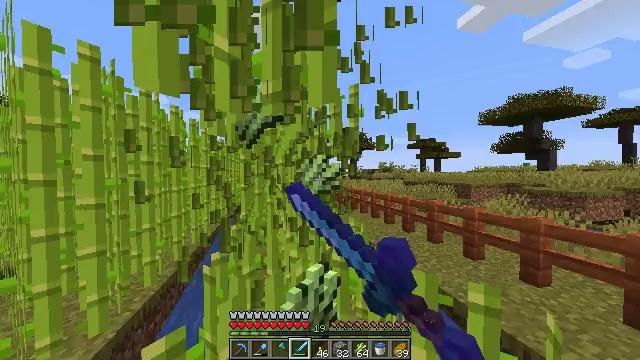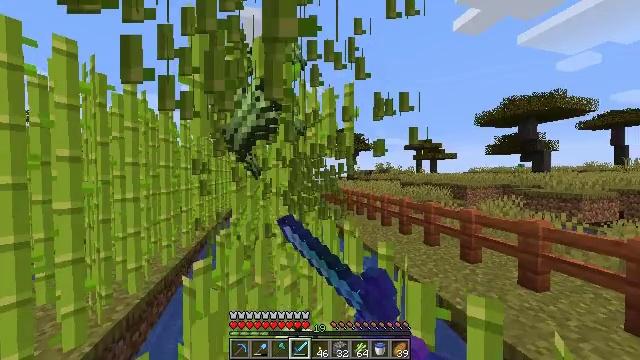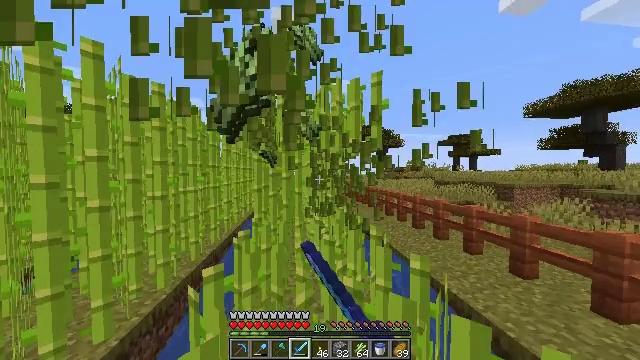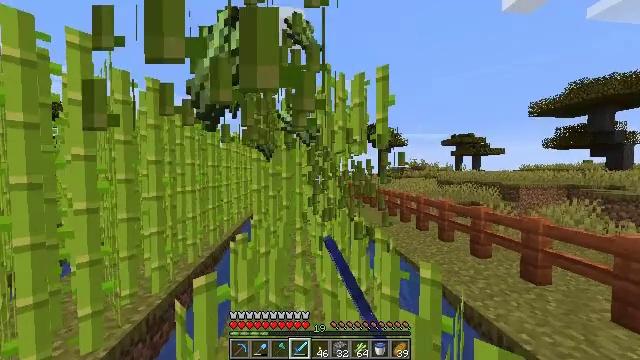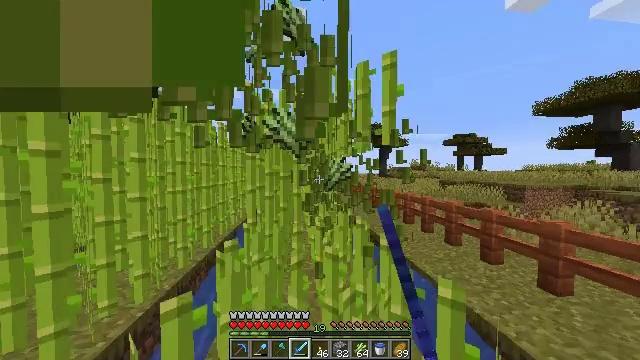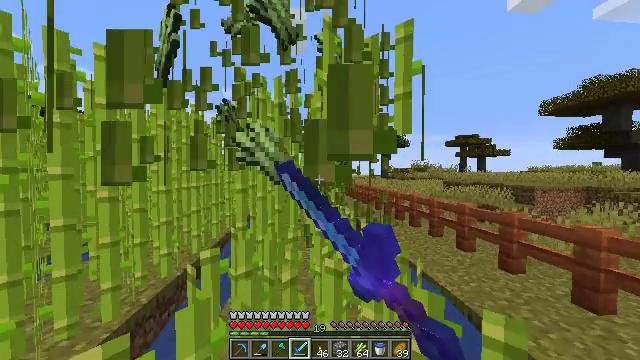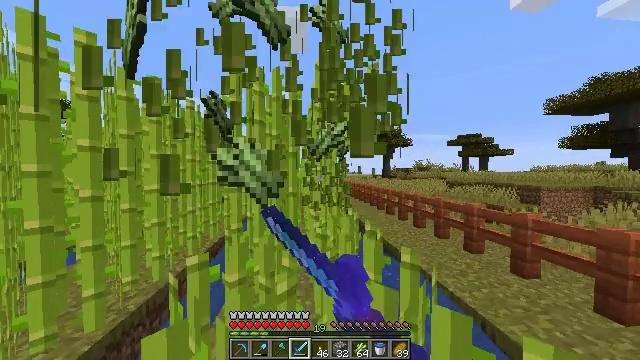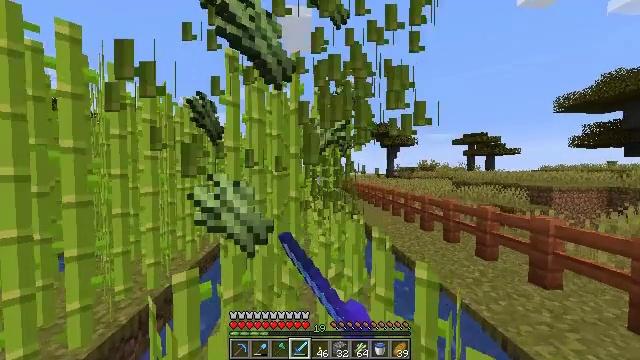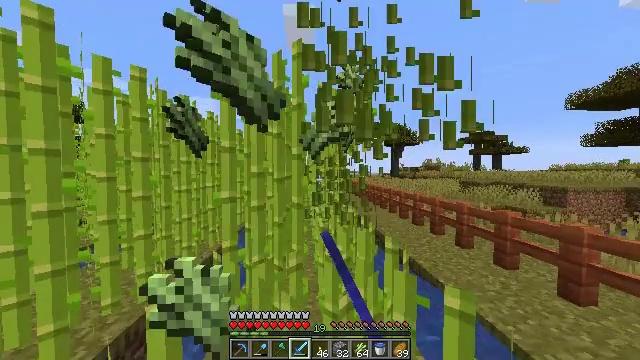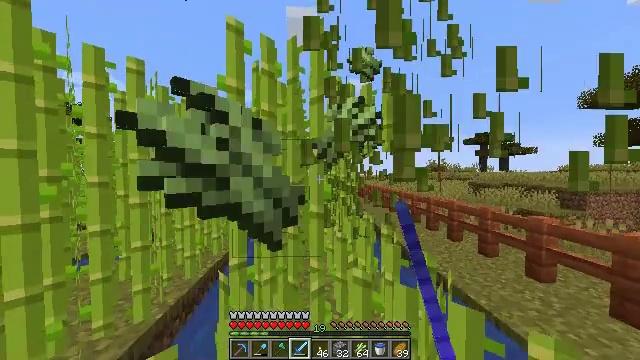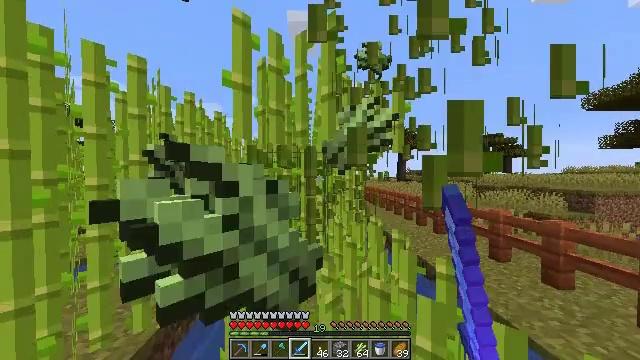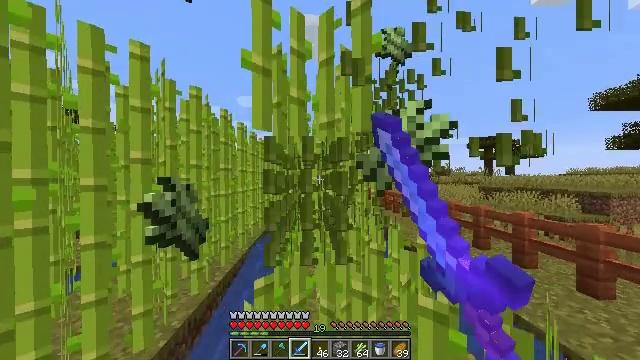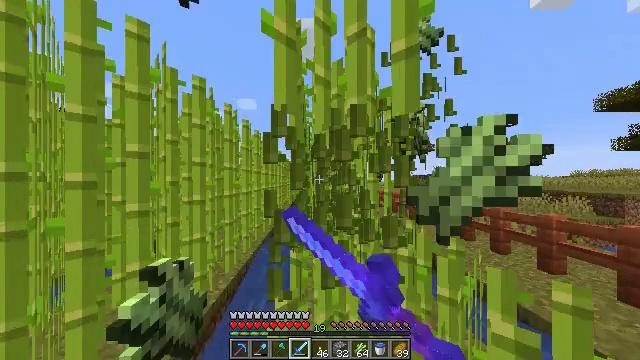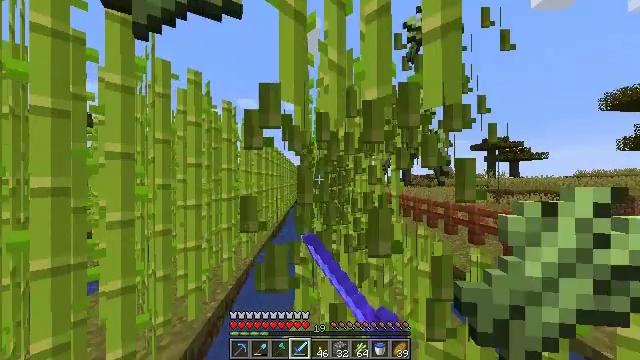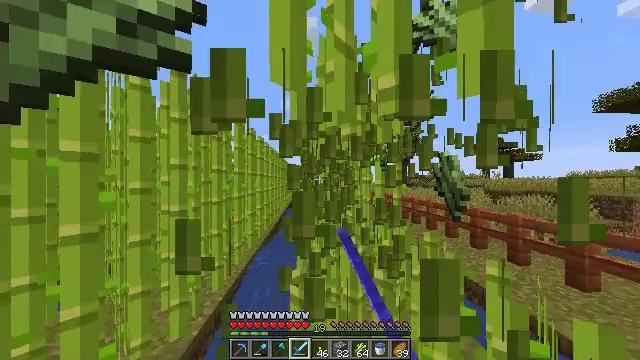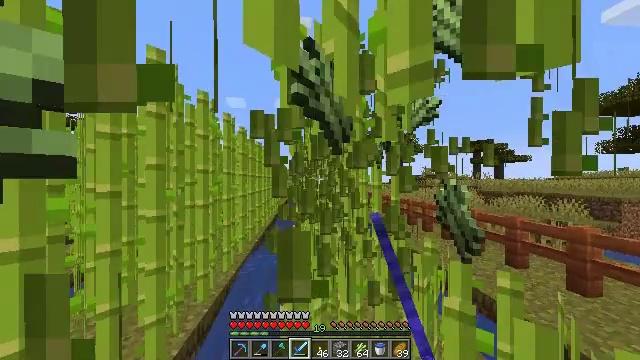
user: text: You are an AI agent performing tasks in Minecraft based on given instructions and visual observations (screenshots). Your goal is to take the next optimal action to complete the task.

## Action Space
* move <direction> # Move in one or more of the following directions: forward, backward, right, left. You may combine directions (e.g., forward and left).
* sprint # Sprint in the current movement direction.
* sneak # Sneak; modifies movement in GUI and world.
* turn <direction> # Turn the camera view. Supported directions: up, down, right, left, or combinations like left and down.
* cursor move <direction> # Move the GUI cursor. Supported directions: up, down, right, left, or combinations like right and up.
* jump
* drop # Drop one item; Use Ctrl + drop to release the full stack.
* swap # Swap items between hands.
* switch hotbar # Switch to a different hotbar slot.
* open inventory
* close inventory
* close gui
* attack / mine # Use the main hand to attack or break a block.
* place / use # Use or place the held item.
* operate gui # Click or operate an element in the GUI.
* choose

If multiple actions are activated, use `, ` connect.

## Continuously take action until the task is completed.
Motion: motion action
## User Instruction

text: Mine the sugar cane near rivers.
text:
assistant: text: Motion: move forward and move right, sprint, attack / mine
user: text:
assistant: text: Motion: move forward and move left, sprint, turn left, attack / mine
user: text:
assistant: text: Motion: move forward, sprint, attack / mine
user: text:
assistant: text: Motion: move forward, sprint, attack / mine
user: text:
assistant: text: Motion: move forward, sprint, attack / mine
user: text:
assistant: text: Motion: move forward, sprint, attack / mine
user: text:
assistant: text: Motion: move forward, sprint, attack / mine
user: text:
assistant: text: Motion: move forward and move left, sprint, attack / mine
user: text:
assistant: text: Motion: move forward and move left, sprint, attack / mine
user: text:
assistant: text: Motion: move forward and move left, sprint, attack / mine
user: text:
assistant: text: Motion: move forward and move left, sprint, attack / mine
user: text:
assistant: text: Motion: move forward, sprint, attack / mine
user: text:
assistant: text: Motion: move forward, sprint, attack / mine
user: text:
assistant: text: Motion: move forward, sprint, turn right, attack / mine
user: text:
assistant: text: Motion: move forward, sprint, turn right, attack / mine
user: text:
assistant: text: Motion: move forward and move right, sprint, turn right, attack / mine
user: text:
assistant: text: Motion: move forward and move right, sprint, turn right, attack / mine
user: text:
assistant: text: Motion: move forward and move right, sprint, turn right, attack / mine
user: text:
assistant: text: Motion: move forward and move right, sprint, attack / mine
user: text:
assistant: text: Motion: move forward, sprint, attack / mine
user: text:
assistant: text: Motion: move forward, sprint, attack / mine
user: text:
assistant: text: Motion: move forward and move left, sprint, attack / mine
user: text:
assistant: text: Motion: move forward and move left, sprint, turn left, attack / mine
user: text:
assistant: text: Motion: move forward and move left, sprint, turn left, attack / mine
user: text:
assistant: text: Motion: move forward and move left, sprint, turn left, attack / mine
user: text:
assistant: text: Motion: move forward and move left, sprint, attack / mine
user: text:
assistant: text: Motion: move forward, sprint, attack / mine
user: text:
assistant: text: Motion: move forward, sprint, attack / mine
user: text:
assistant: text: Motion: move forward, sprint, attack / mine
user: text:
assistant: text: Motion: move forward, sprint, turn right, attack / mine